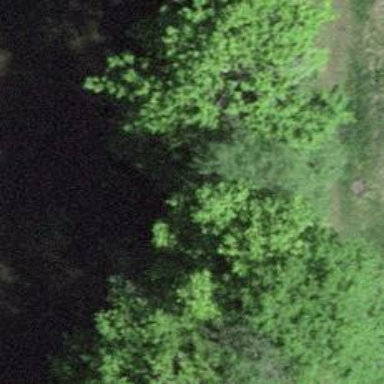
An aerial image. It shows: Culvert tunnel.